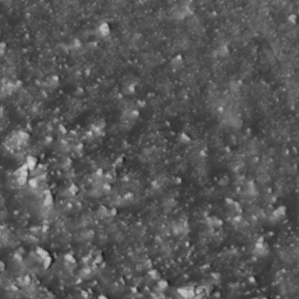
Label: non_frost